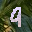
Label: 9